You are looking at the short-time Fourier spectrogram of a bearing's acceleration signal. Based on the visible evidence, which condition applies: normal, inner_race, outer_race, ball?
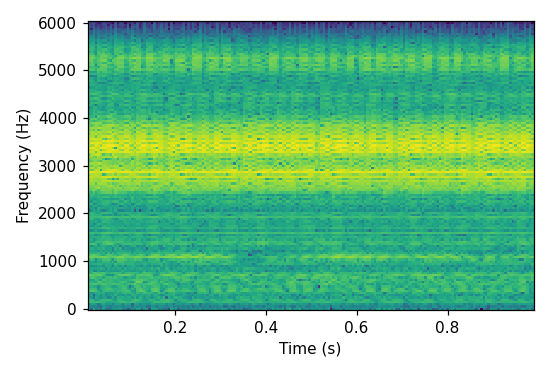
Answer: outer_race